Question: We're working on an Android application that shows information about parkings on a map. The problem is that the icons on the map are rendered with a "dark glow" around them.
If you see the image, the glow is surrounding most of the icons, but not all of them, and we can't find any property (i.e.: highlight) that could be responsible for such behavior. All of the icons are on the same layer.
Any ideas?
Thanks!

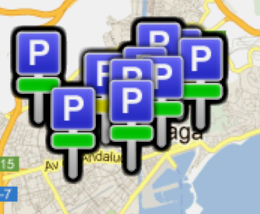
Answer: I believe, it is a drop shadow rather than border. Did you override draw method when extending ItemizedOverlay?
Try this:
'''
public class MyItemizedOverlay extends ItemizedOverlay
{
@Override
public void draw(Canvas canvas, MapView mapView, boolean shadow)
{
if(!shadow)
{
super.draw(canvas, mapView, false);
}
}
....
}
'''
Example taken from:
<URL>
and <URL>
Try that, make sure you declare @Override on draw method too.